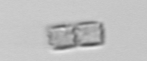
Label: Bacillariophyceae_morphotype1